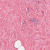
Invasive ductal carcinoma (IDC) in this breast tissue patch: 0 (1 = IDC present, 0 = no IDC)